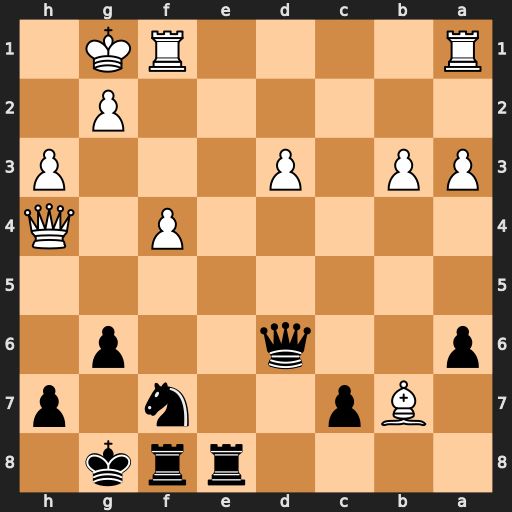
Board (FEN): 4rrk1/1Bp2n1p/p2q2p1/8/5P1Q/PP1P3P/6P1/R4RK1
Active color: b
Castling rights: -
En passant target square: -
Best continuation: Qb6+ Qf2 Qxb7